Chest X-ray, AP view. Patient: 55 years old, sex M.
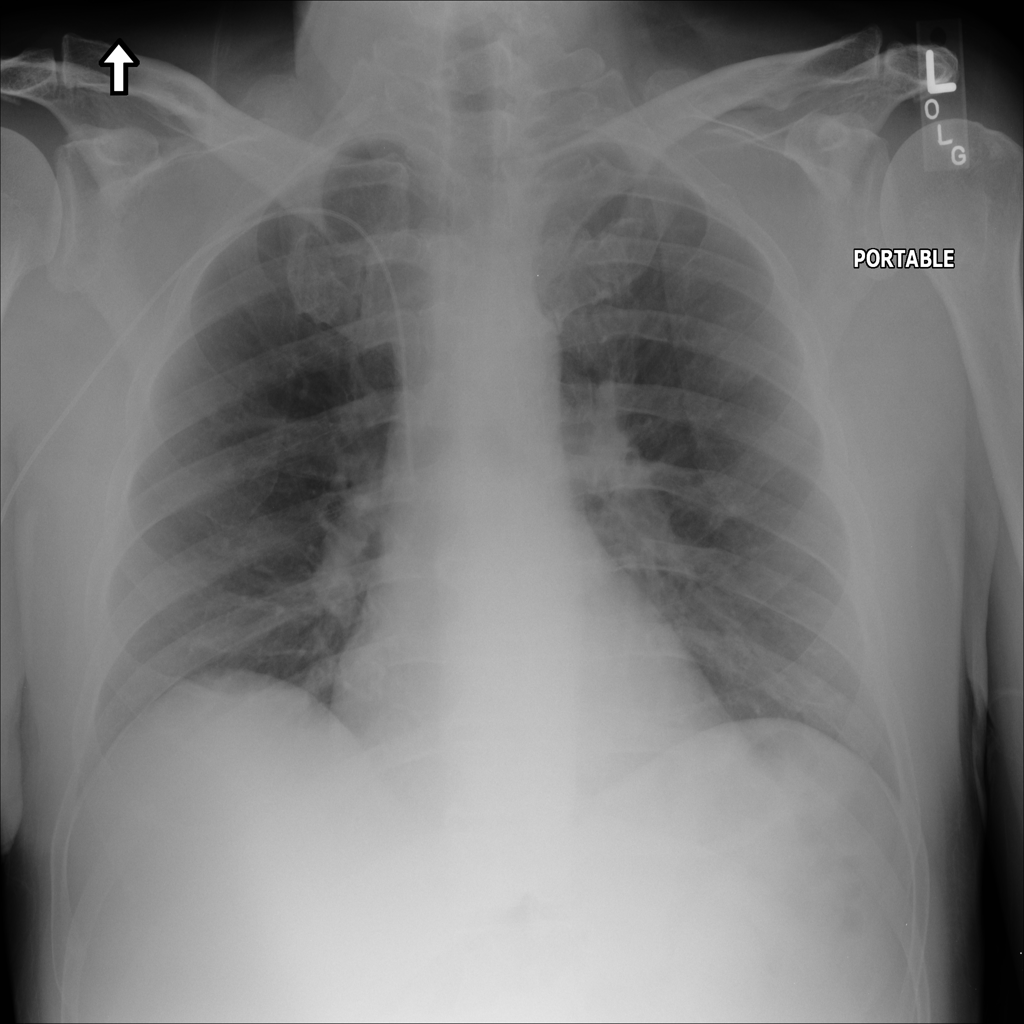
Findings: No Finding